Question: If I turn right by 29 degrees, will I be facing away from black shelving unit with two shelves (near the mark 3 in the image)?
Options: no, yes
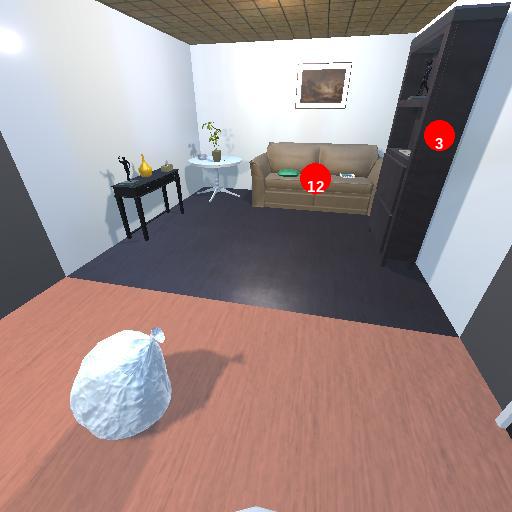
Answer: no